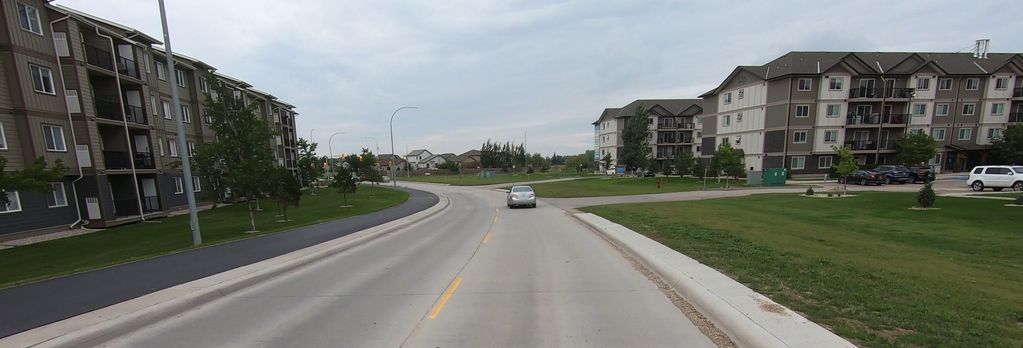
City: winnipeg